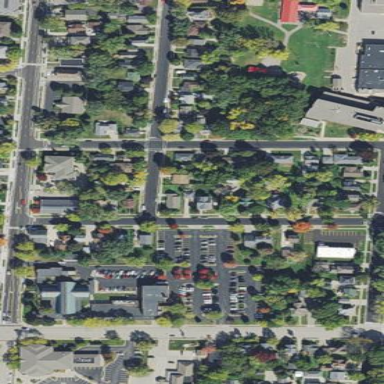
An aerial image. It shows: Residential neighbourhood.